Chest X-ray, AP view. Patient: 60 years old, sex M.
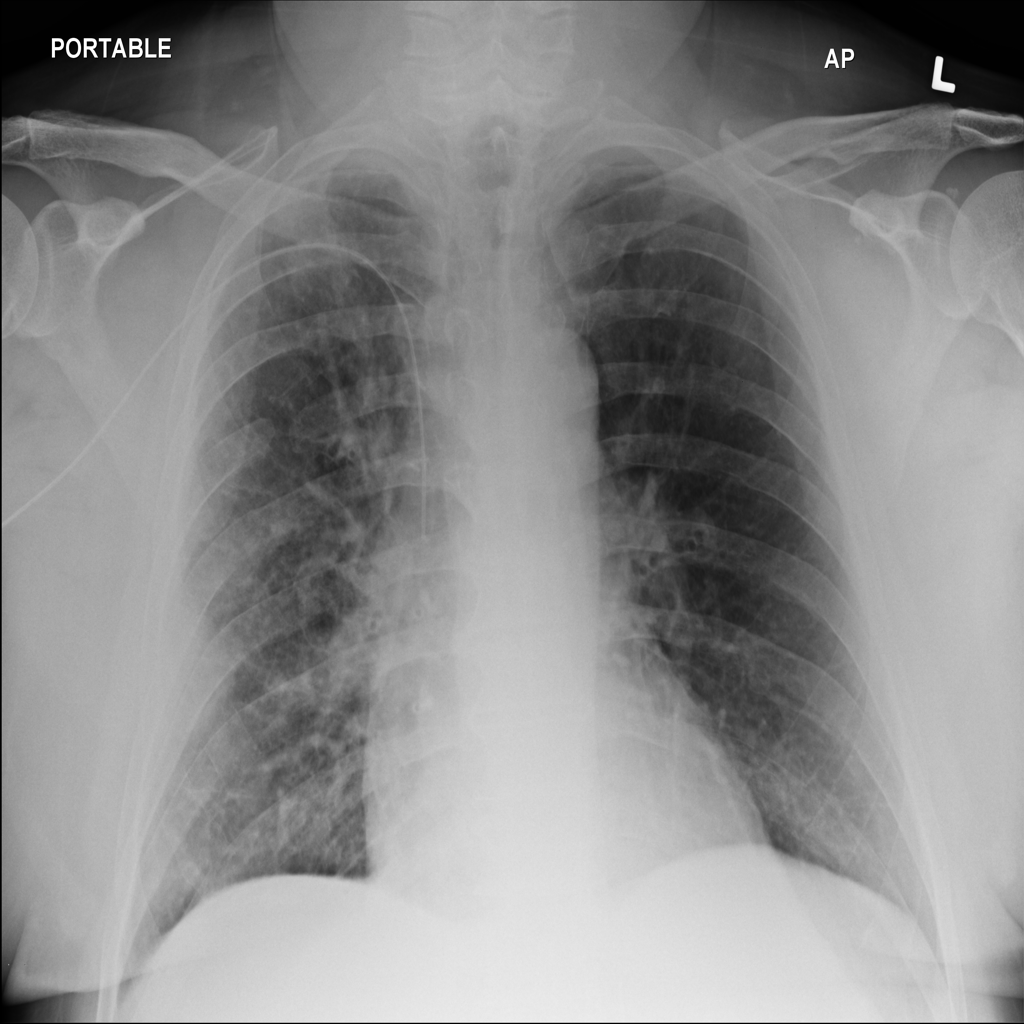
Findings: Mass